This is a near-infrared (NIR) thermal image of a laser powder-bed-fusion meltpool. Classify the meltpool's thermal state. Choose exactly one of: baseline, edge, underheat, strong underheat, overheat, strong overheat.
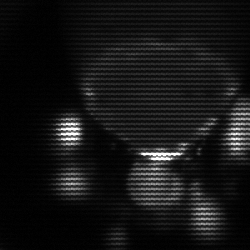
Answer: edge